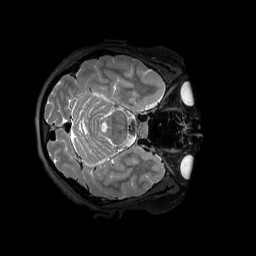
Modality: T2w
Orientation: axial